Question: I have a styled HTML5 progress bar for which I would like to show the data label inside the progress bar cross-browser compatible. Currently it is displayed above the progress bar.
'''
<progress max="100" value="50" data-label="50% Complete"></progress>
'''
'''
progress {
text-align:center;
height: 1.5em;
width: 100%;
-webkit-appearance: none;
border: none;
}
progress:before {
content: attr(data-label);
font-size: 0.8em;
vertical-align: 0
}
progress::-webkit-progress-bar {
background-color: #c9c9c9;
}
progress::-webkit-progress-value,
progress::-moz-progress-bar {
background-color: #7cc4ff;
}
'''
I'm getting the result below, but I'd like to move the data label the progress bar:

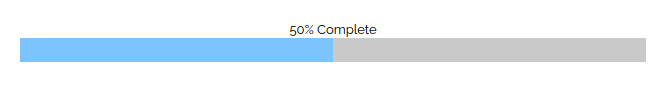
Answer: ## TL;DR: Don't use pseudo elements on a <progress> element.
As said in other answers, and by <URL>, a HTML/CSS progress bar would be a better solution than using the '<progress>' element.
However, to answer your question, just position the text over the progress bar:
'''
progress {
text-align: center;
height: 1.5em;
width: 100%;
-webkit-appearance: none;
border: none;
/* Set the progressbar to relative */
position:relative;
}
progress:before {
content: attr(data-label);
font-size: 0.8em;
vertical-align: 0;
/*Position text over the progress bar */
position:absolute;
left:0;
right:0;
}
progress::-webkit-progress-bar {
background-color: #c9c9c9;
}
progress::-webkit-progress-value {
background-color: #7cc4ff;
}
progress::-moz-progress-bar {
background-color: #7cc4ff;
}
'''
'''
<progress max="100" value="50" data-label="50% Complete"></progress>
'''
Note that this does have good browser support(In fact, it's pretty horrible), because '<progress>' is a <URL>, like '<input>'.
The CSS specs are not completely clear on if replaced elements can have pseudo elements, so different browsers have different renderings. Webkit-based browsers, such as Chrome, will sometimes display them. Gecko-based, such as Firefox, will not.
See <URL> on a somewhat similar question.
So, if this is for a website, and not a <URL> app or similar, I recommend using a HTML/CSS Progress bar:
'''
.progress {
height: 1.5em;
width: 100%;
background-color: #c9c9c9;
position: relative;
}
.progress:before {
content: attr(data-label);
font-size: 0.8em;
position: absolute;
text-align: center;
top: 5px;
left: 0;
right: 0;
}
.progress .value {
background-color: #7cc4ff;
display: inline-block;
height: 100%;
}
'''
'''
<div class="progress" data-label="50% Complete">
<span class="value" style="width:50%;"></span>
</div>
'''
Note: Even if this is for an application with a webkit-based browser, you still shouldn't use psuedo elements on a '<progress>'. As I said above, the specs for this functionality are unclear, which could change in the future, breaking your progress element. Webkit could also drop support for this.
I would recommend just using a HTML/CSS progress bar, you'll save yourself a lot of trouble in the future.